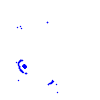
Particle: pion